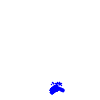
Particle: electron